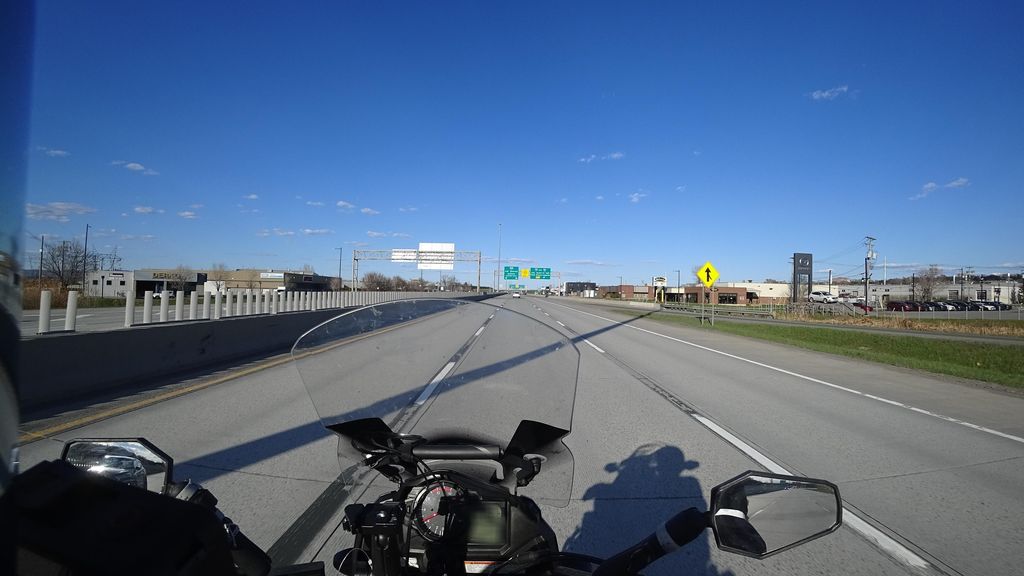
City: quebec_city